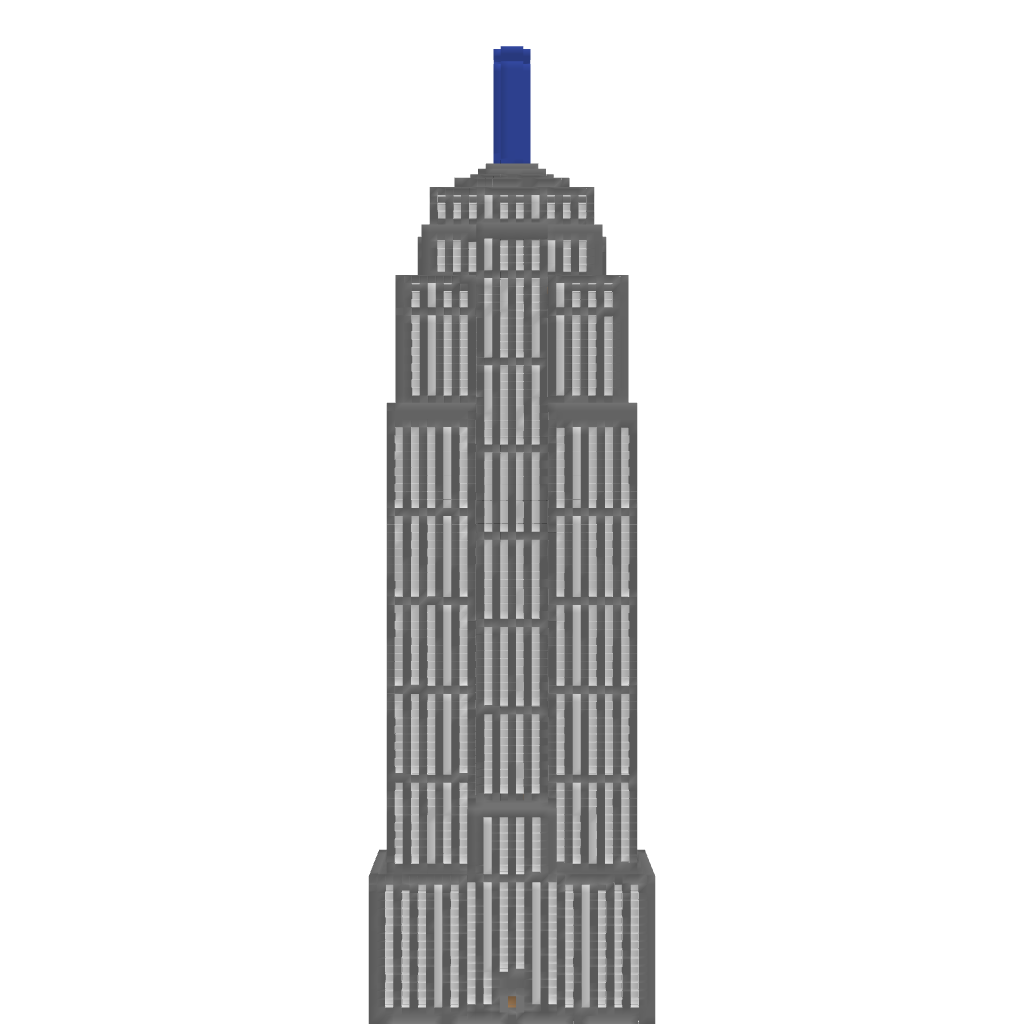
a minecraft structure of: Empire State Building high quality